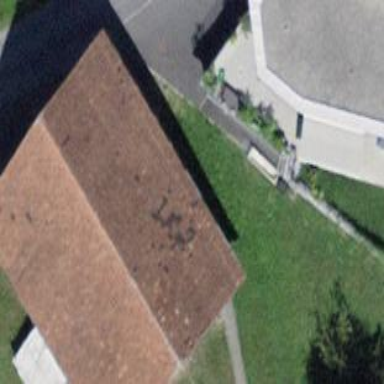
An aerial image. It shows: Rural barn.